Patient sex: M
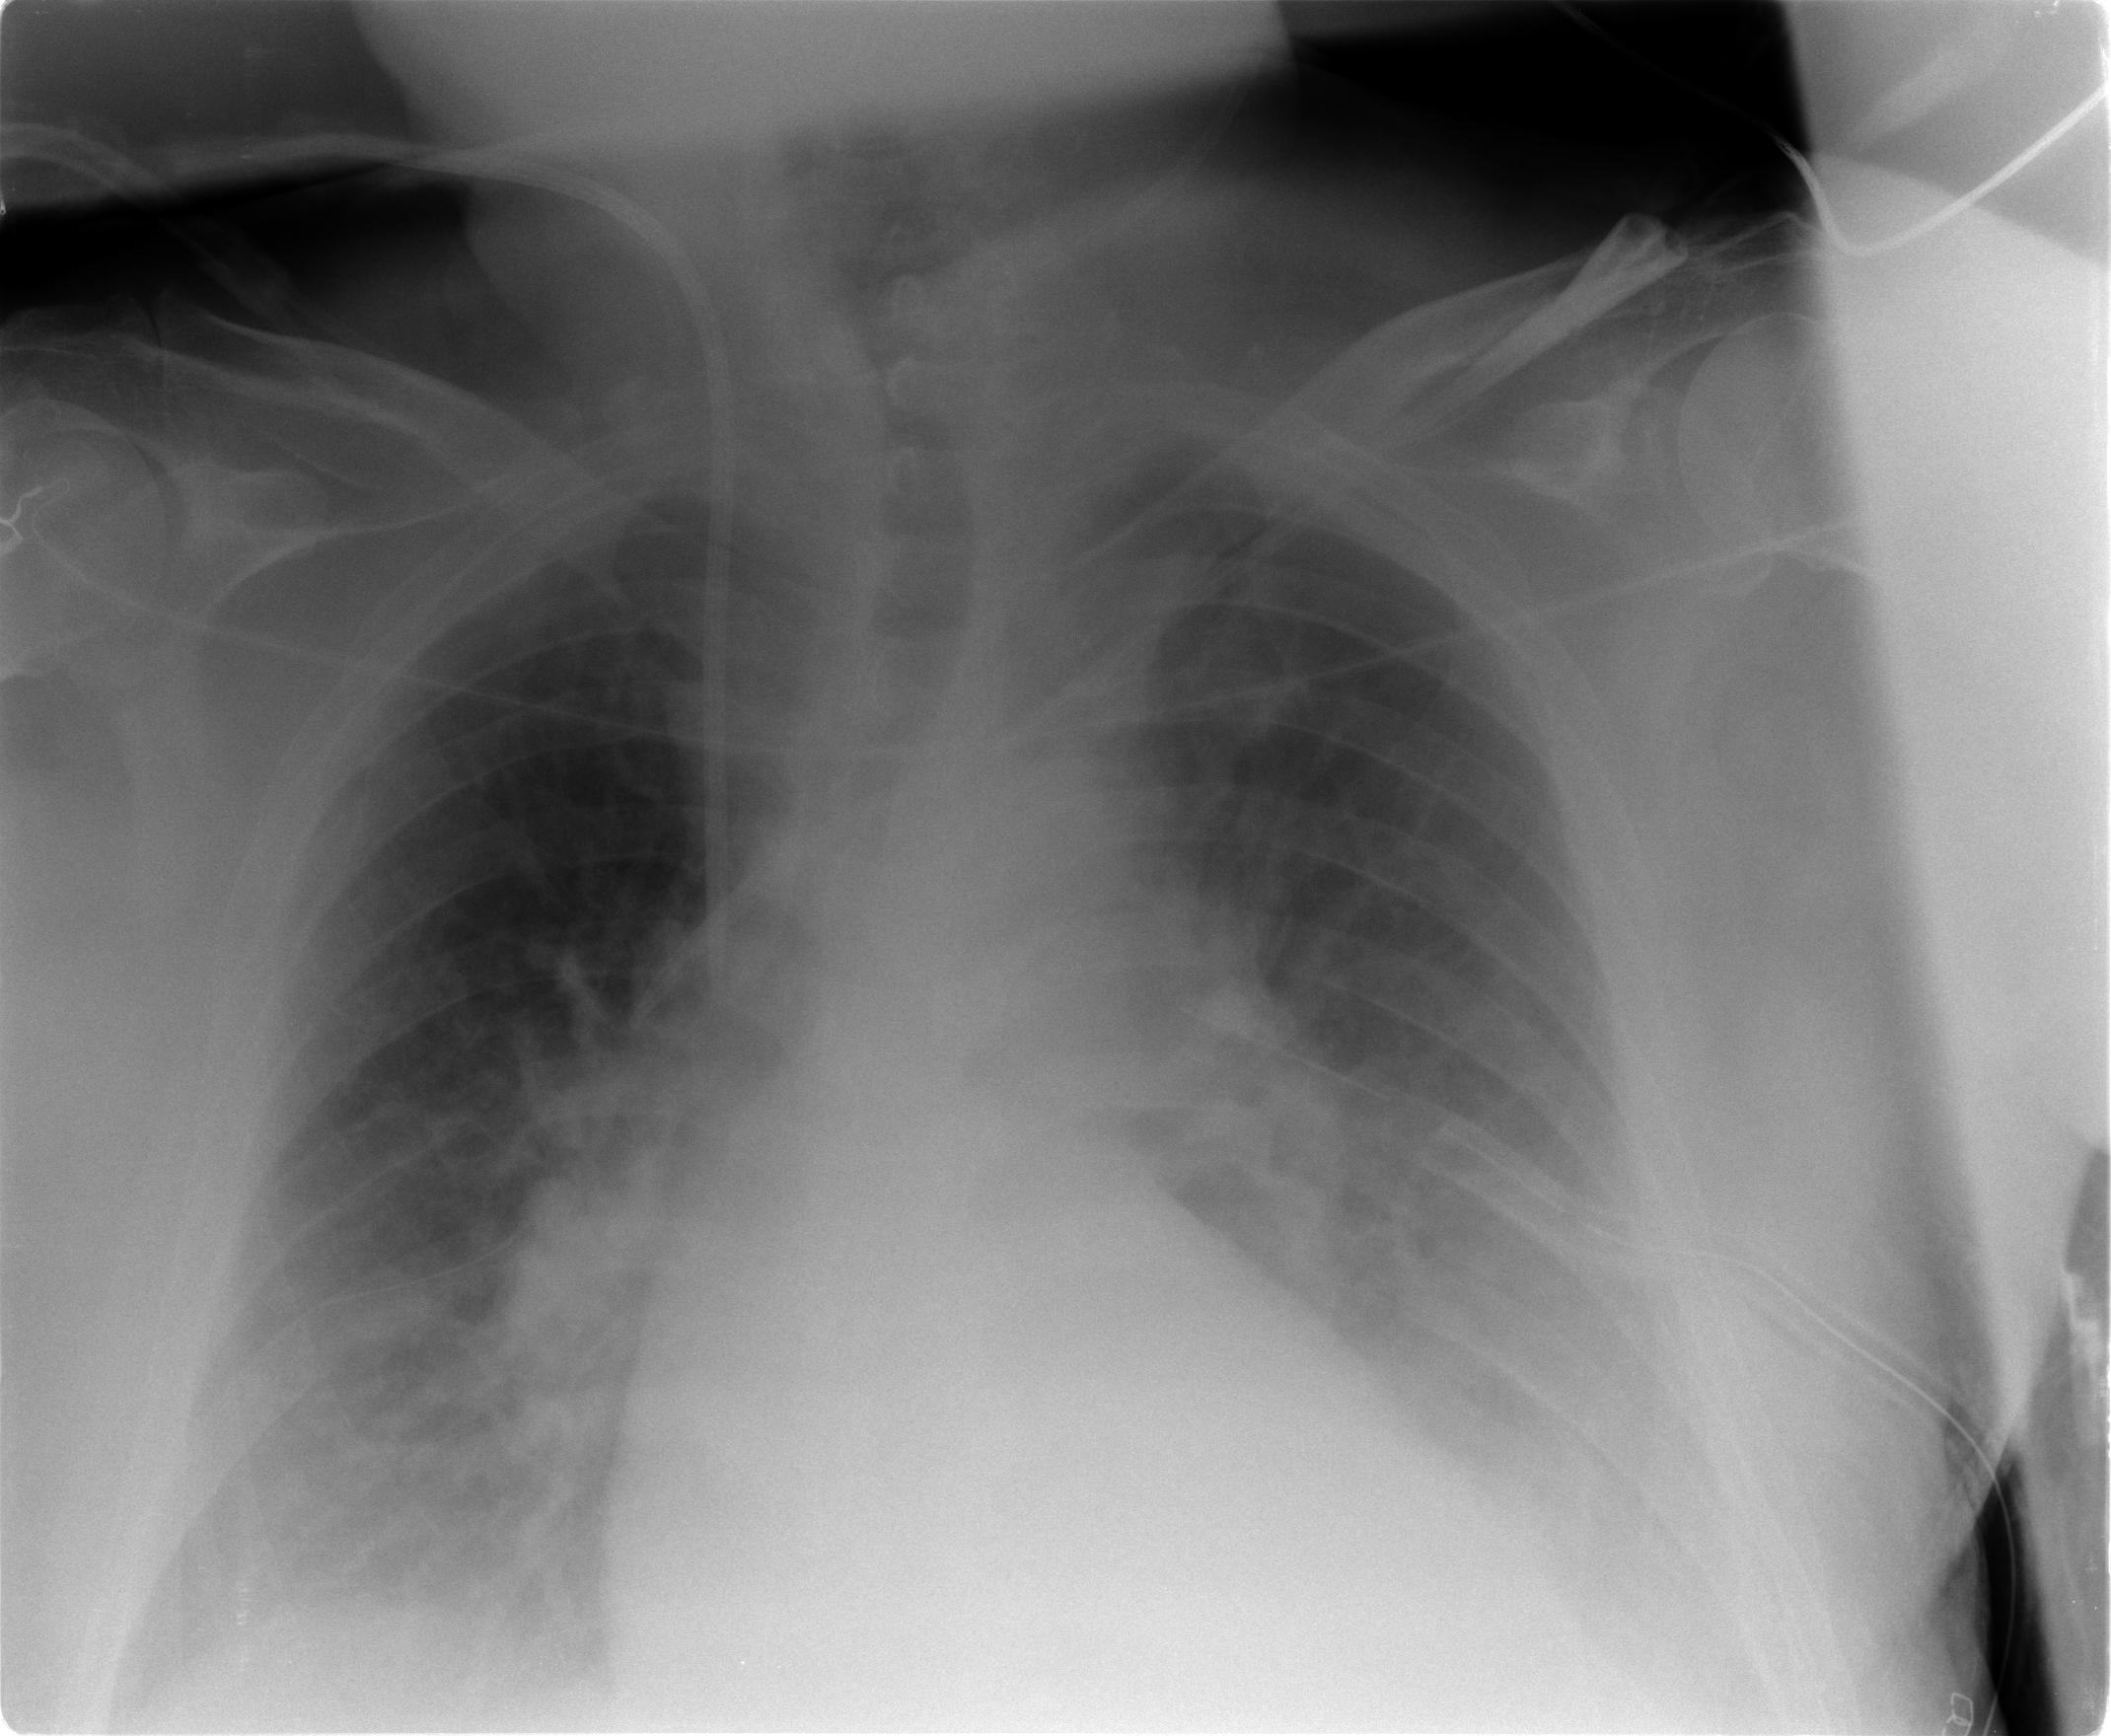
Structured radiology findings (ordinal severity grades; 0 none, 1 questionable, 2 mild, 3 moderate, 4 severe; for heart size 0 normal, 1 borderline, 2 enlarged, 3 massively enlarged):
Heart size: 0
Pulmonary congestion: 2
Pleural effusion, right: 2
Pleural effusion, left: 2
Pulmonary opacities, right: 0
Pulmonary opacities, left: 0
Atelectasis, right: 0
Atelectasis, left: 0